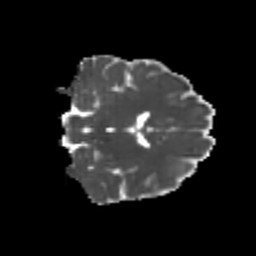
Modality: MD
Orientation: coronal
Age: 20
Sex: female
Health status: healthy
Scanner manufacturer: philips
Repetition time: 7.388 s
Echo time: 0.08599 s